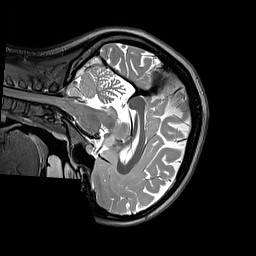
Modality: T2w
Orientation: sagittal
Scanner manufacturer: siemens
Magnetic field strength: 3 T
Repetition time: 3.2 s
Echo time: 0.406 s